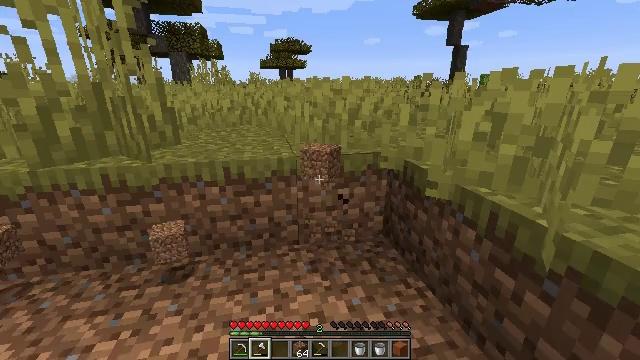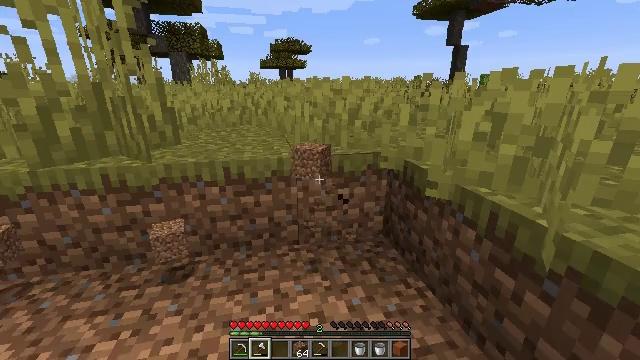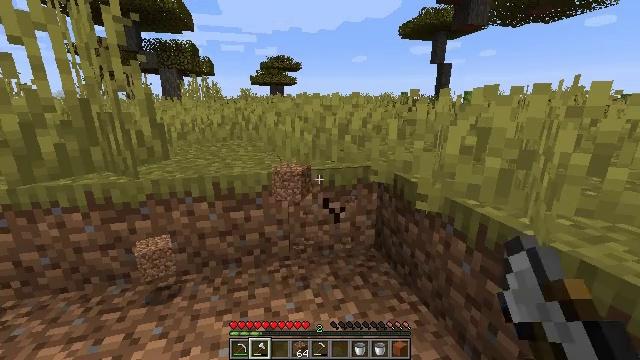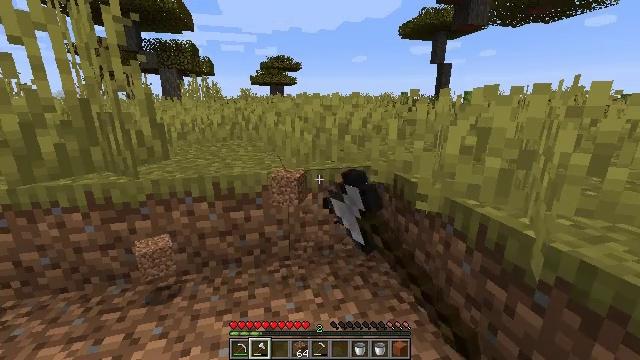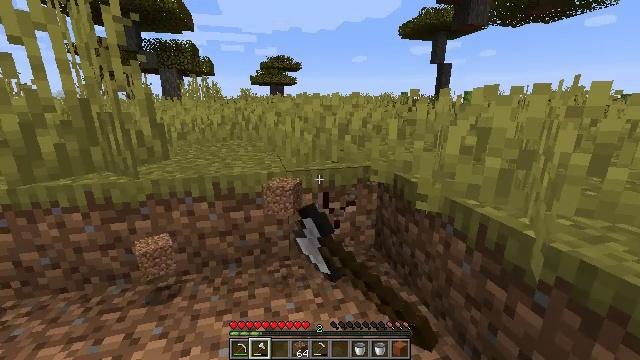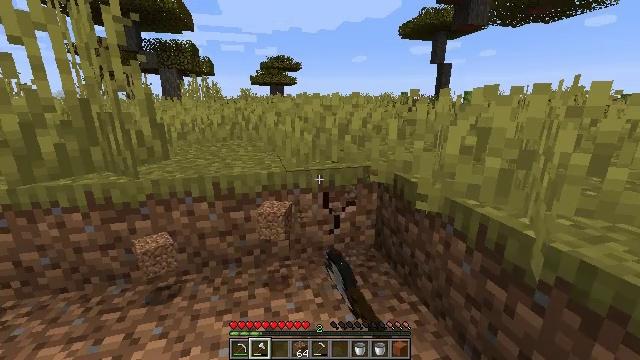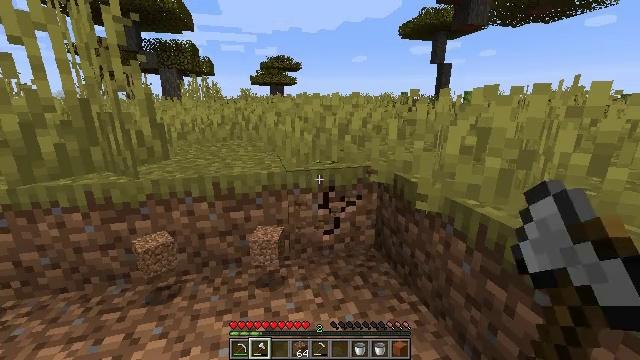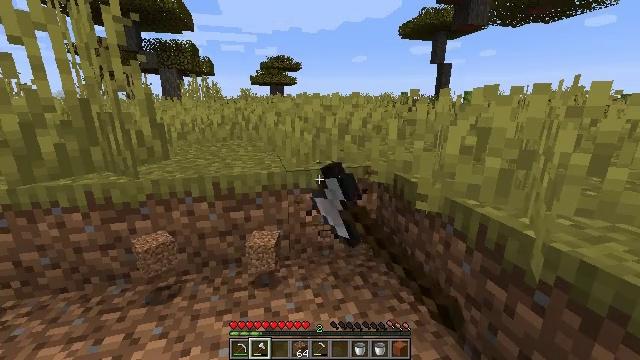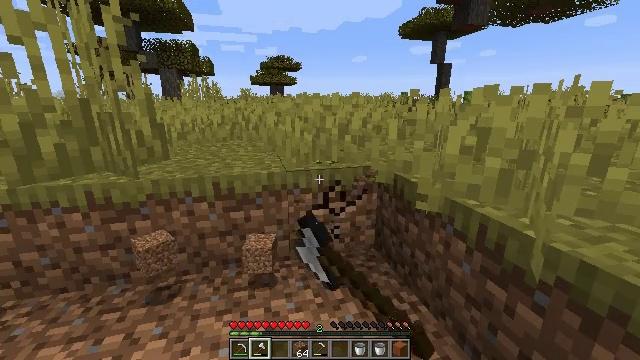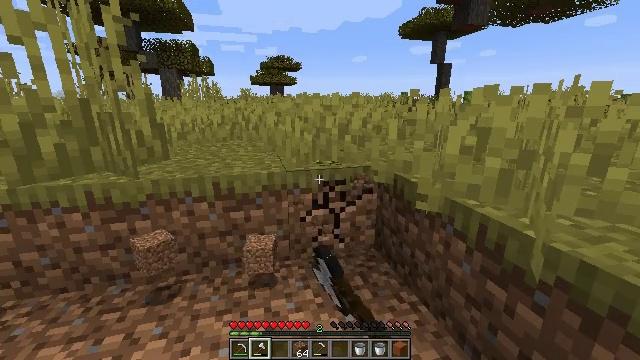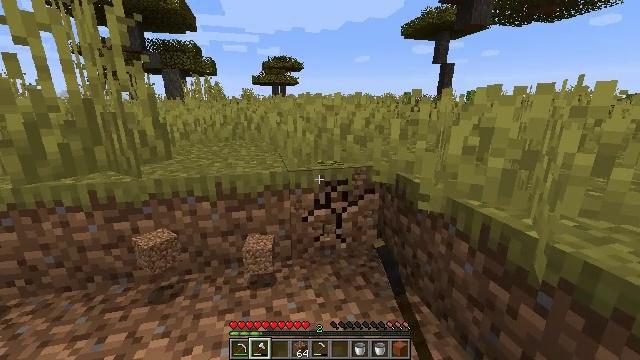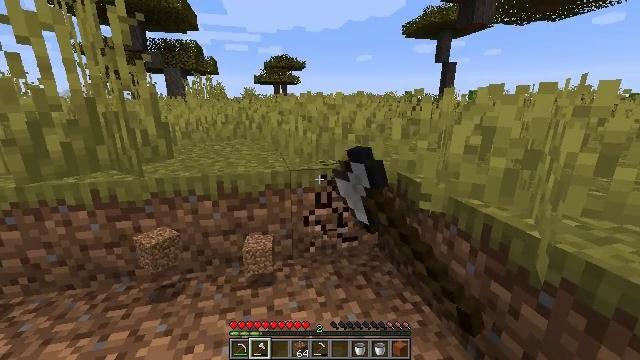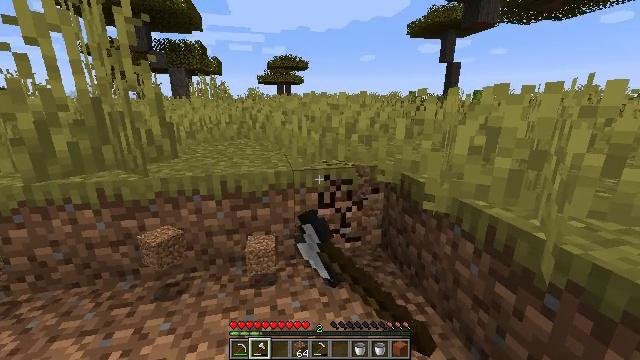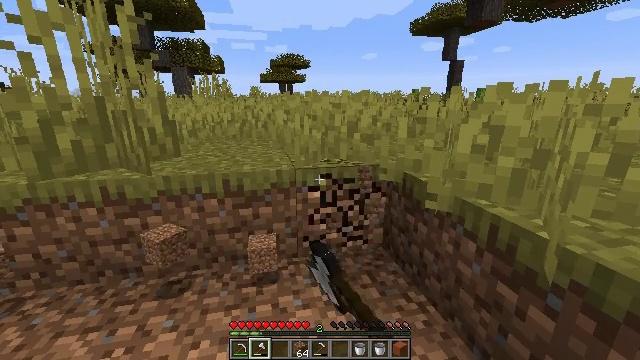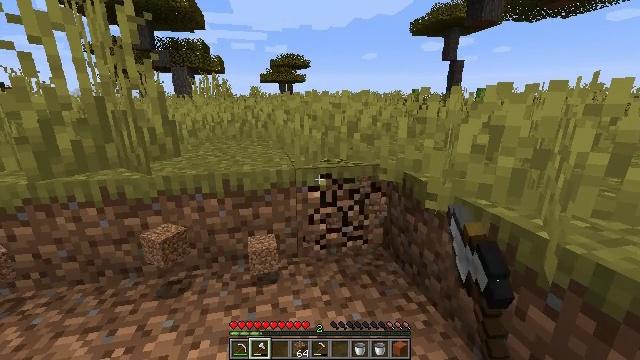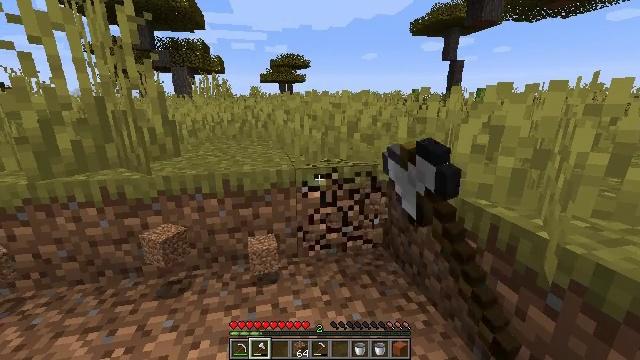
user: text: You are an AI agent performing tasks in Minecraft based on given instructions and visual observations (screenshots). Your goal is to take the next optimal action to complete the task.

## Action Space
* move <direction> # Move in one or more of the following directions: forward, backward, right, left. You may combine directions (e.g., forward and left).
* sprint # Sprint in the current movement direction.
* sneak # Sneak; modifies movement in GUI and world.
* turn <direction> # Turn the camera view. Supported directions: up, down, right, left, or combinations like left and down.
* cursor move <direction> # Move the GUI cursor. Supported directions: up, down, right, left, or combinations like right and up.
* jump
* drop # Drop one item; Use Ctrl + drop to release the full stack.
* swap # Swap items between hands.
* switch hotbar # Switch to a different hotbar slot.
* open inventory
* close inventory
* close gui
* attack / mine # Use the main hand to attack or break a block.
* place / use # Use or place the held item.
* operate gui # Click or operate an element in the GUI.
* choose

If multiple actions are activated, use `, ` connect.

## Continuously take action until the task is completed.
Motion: motion action
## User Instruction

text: Mine grass block from the ground.
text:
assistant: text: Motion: attack / mine
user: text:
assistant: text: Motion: turn right and up, attack / mine
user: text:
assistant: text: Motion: attack / mine
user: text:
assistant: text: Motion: attack / mine
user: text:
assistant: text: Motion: attack / mine
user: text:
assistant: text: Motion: attack / mine
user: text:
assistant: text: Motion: attack / mine
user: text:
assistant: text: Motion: attack / mine
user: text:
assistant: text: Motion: attack / mine
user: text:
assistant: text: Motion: attack / mine
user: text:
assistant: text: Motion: attack / mine
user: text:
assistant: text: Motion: attack / mine
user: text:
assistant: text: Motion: attack / mine
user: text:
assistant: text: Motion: attack / mine
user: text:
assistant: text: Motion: attack / mine
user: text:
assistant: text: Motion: attack / mine
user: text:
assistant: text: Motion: attack / mine
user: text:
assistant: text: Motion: attack / mine
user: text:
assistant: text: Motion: attack / mine
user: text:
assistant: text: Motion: attack / mine
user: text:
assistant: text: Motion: attack / mine
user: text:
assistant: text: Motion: attack / mine
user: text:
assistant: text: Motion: attack / mine
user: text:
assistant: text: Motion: turn left and down, attack / mine
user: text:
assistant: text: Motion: turn left and down, attack / mine
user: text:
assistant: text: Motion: turn left and down, attack / mine
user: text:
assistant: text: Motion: attack / mine
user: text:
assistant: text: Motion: attack / mine
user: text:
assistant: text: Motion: attack / mine
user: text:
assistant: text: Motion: attack / mine